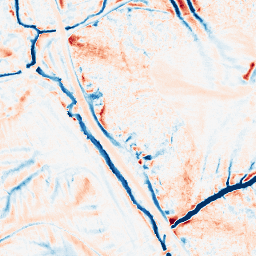
Category: edge_preserving
Decomposition family: median
Decomposition parameters: size: 15
Upsampling method: bspline
Upsampling parameters: scale: 4
Upsampling scale: 4